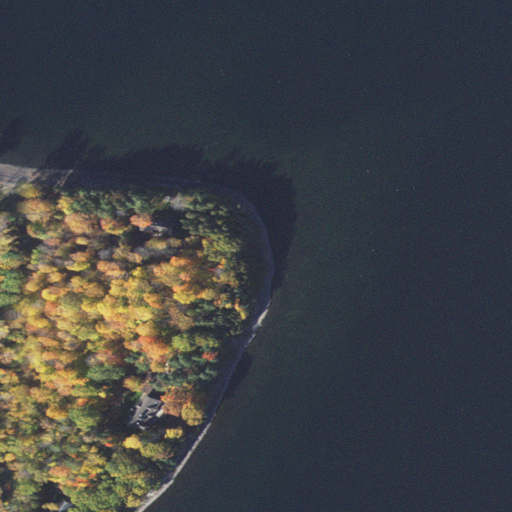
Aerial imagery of cape in Vermont named Ladd Point containing open water, deciduous forest, open development, herbaceous wetlands, low intensity development, and evergreen forest